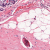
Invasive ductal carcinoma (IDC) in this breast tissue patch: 0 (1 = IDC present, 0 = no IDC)